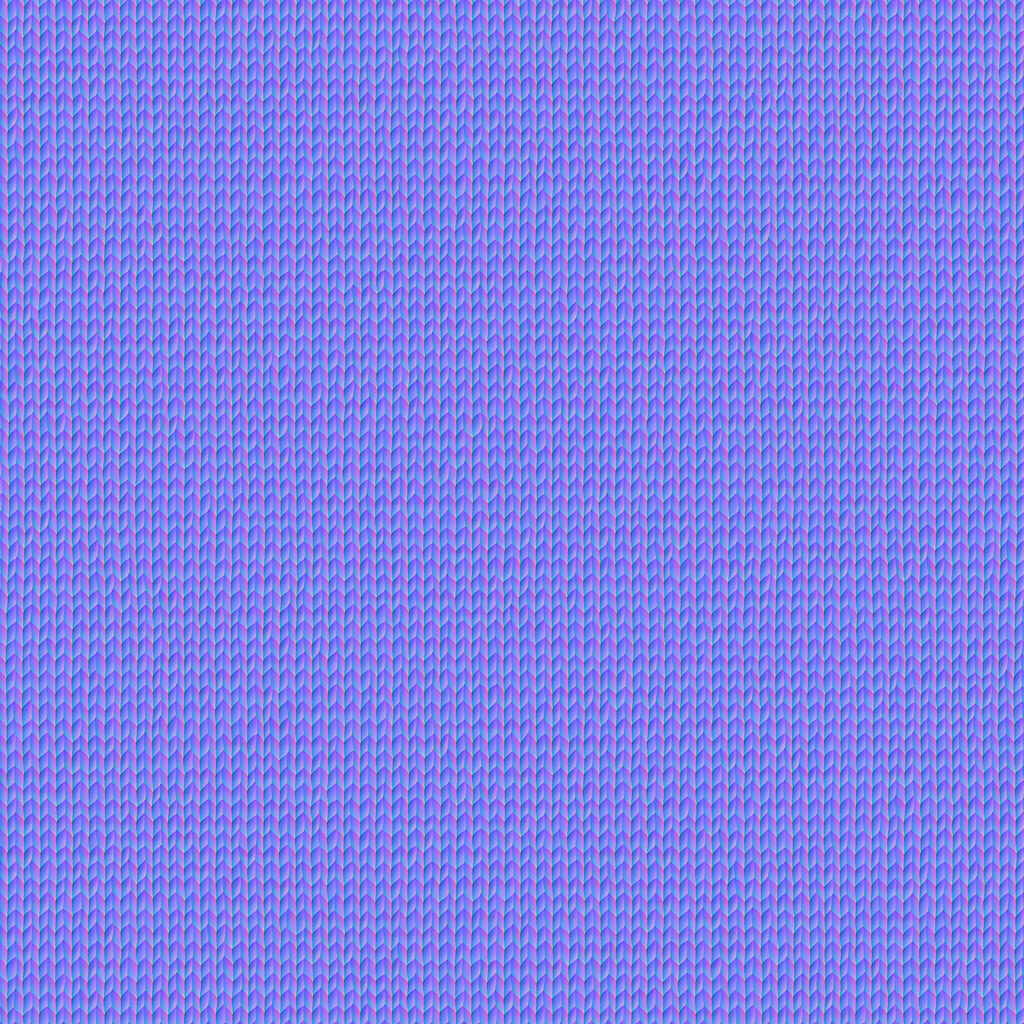
Texture map type: NormalDX